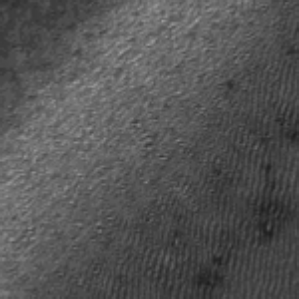
Label: frost